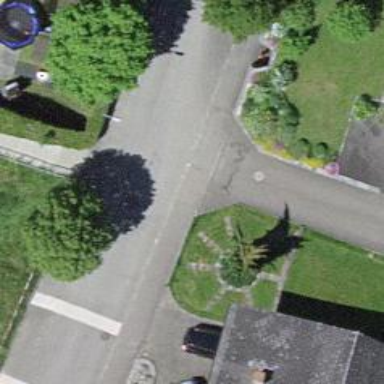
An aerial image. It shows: Residential road.